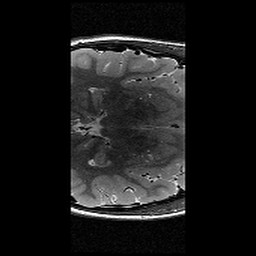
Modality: T2w
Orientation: axial
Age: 12
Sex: female
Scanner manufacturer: siemens
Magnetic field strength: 3 T
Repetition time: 9.23 s
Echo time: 0.067 s